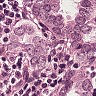
Metastatic tissue present: yes